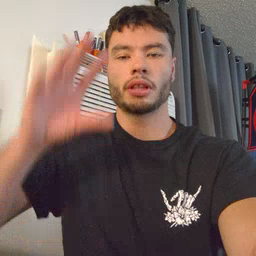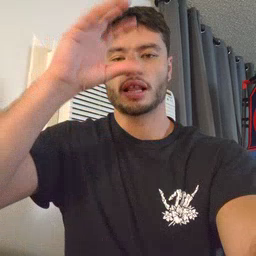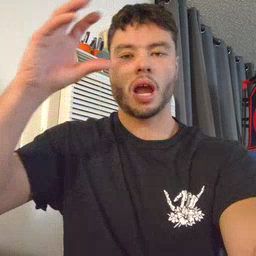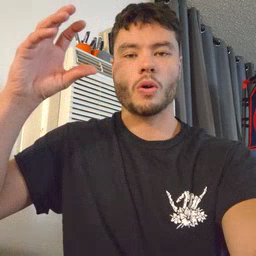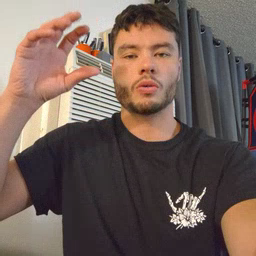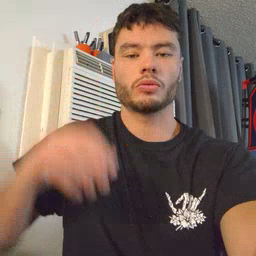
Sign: cloud